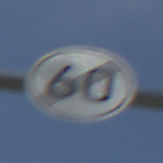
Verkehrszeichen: EndeGeschwindigkeit60
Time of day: MorningAfternoon
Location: Outdoor (Nature)
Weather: PartlyCloudy
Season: NotSpecified
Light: Natural